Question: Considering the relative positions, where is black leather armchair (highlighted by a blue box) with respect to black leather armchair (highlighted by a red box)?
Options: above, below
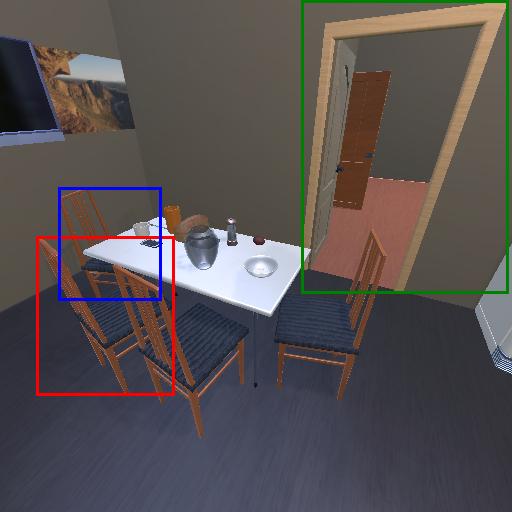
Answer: above